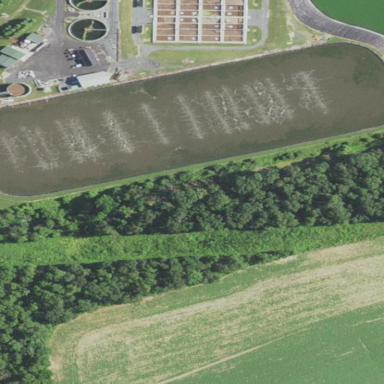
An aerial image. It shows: Embankment has been constructed as man-made feature.